Question: I have this java project(using eclipse) that calculates check digit numbers. I'm stuck on how to code this one.
The check has a check digit so that it makes the sum of the sights including the check digit divisible by 7. Assume there are always 4 digits plus the check digit. The sample is 3875 with the number being 5 Second trial problem is 5862 and check number needs to be found. How do I go about doing this? I got to entering each digit and adding them but how can i do the rest?
This is for an into to computer science class so please no super complex stuff as if we didn't learn it I cant use it.
My teacher sucks by the way we learn none of this. I already did part a I need part b. Thanks. Here's an image to hell clarify.

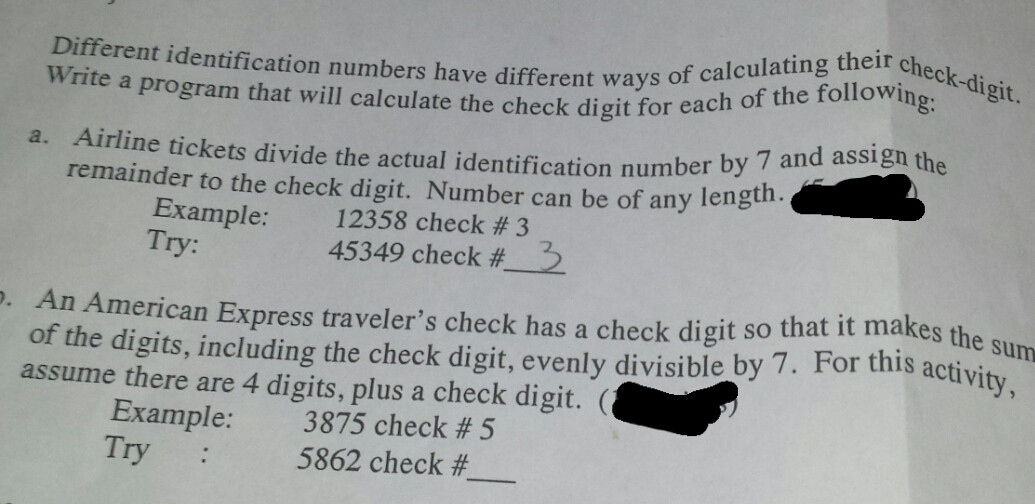
Answer: First of all, you need to develop some "programmer logic", these problems help to develop it.
> Airline tickets divide the actual identification number by 7 and assign the remainder to the check digit. Number can be of any lengthExample:12358 #3
Let's break this example:
'''
12358 / 7 = 1765
'''
and the reminder is '3'
Let's do the same with the 2nd number on the example:
'''
45349 / 7 = 45346
'''
and the reminder is '3'
So, your logic is correct.
> An American Express traveler's check has a digit so that it maskes the sum of the digits, including the check digit, evenly divisible by 7.Example:3875 #5
In this problem the thing is a little different, you need to sum the digits:
'''
3875 -> 3 + 8 + 7 + 5 = 23
'''
Now you need to get the reminder of '23 / 7'
'''
23 / 7 = 3
'''
And a reminder of '2'
'''
7 - 2 = 5
'''
That's your 'checkDigit'
> 5862
'''
5862 -> 5 + 8 + 6 + 2 = 21
21 / 7 = 3
Reminder = 0
checkDigit = 7 - 0 = 7
'''
So the formula is:
1. Split the number into digits
2. Sum the digits
3. Get the mod 7 of the sum
4. Make a rest of 7 - reminder